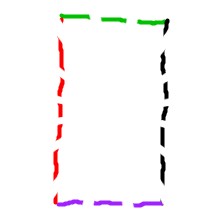
Shape: rectangle